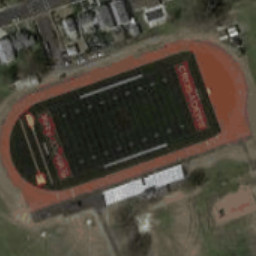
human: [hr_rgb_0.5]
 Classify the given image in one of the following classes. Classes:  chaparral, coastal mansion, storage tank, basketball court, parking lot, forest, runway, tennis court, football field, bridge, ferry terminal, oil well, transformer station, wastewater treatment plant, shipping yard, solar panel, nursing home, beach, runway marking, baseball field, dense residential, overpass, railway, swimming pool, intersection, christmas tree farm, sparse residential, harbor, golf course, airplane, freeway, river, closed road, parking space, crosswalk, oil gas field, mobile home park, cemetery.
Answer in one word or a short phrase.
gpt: football field